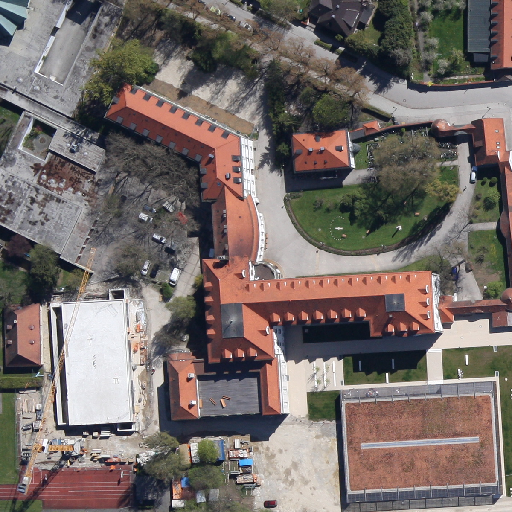
Referring expression: sidewalk